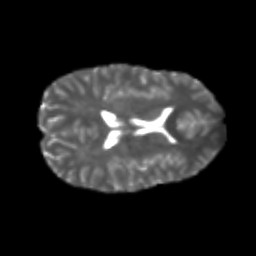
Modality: T2w
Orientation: axial
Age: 22
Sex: male
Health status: healthy
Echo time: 0.074 s